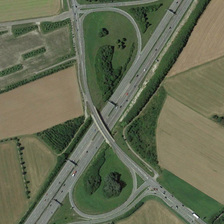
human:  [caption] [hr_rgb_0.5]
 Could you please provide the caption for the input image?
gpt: on the green and brown farmland  there is a viaduct with two diagonal loops  along which there are trees and grass .

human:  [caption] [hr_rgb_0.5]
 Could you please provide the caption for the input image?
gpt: the viaduct spans this bustling straight highway road which passes the farm land .

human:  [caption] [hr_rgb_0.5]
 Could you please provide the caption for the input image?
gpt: on the green and brown farmland  there is a viaduct with two diagonal loops  along which there are trees and grass .

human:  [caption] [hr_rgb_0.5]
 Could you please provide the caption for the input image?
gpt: a viaduct in the shape of figure of eight is surrounded by farmland .

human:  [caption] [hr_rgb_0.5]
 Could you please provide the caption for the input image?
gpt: many green trees and some pieces of farmlands are near a viaduct .